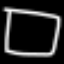
Label: square